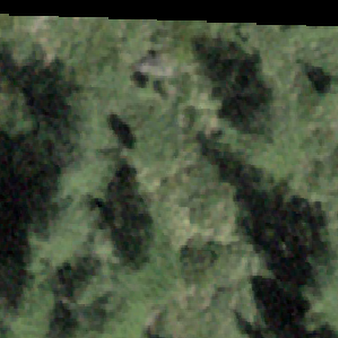
Label: other